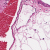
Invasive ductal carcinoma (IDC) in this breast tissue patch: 0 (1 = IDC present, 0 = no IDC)